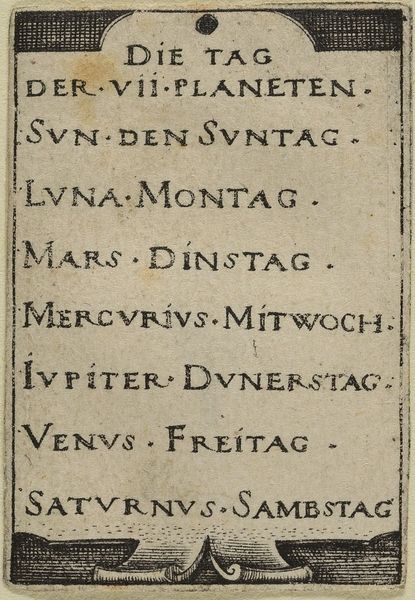
Titel: Titelblatt der Folge der sieben Planeten
Künstler: Hans Sebald Beham
Standort: Hamburg
Institution: Museum für Kunst und Gewerbe Hamburg
Schlagwörter: schwarz, sonne, renaissance, holzschnitt, schrift, papier, grafik, graphik, linien, inschrift, ornamente, fotografie, photographie, mond, druck, druckgraphik, schwarz-weiß, druckgrafik, stich, sonntag, venus, jupiter, kupferstich, mars, planet, astrologie, astronomie, luna, rollwerk, tage, saturn, planeten, reproduktionen, dienstag, druckerzeugnisse, montag, woche, ornamentstich, wochentage